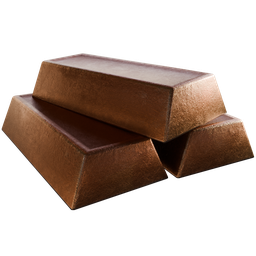
Label: mechanical